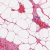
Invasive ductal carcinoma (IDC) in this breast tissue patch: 0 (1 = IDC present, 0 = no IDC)